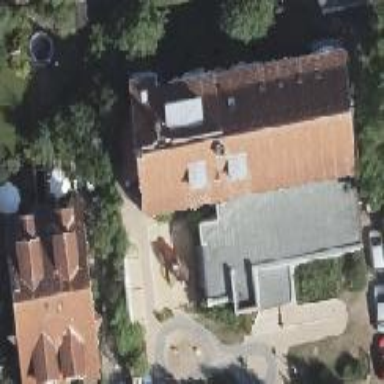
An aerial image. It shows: Kindergarten.